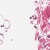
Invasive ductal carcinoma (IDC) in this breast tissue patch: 0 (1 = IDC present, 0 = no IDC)